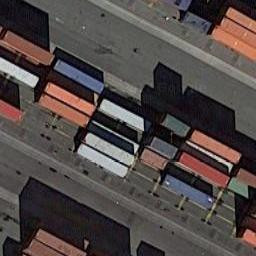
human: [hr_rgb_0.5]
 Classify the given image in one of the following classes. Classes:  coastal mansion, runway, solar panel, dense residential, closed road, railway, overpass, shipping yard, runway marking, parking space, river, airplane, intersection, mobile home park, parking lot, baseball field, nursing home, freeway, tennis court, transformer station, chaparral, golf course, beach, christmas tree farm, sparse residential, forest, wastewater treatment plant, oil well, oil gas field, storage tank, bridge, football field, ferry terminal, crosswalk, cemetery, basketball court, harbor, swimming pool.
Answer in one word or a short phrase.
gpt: shipping yard